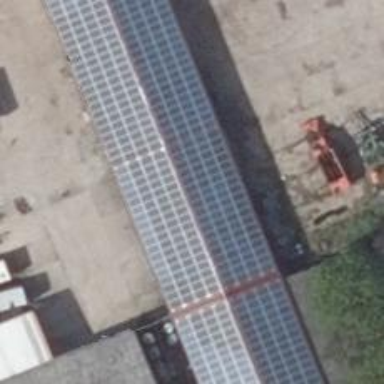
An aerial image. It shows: Solar photovoltaic panel generator.